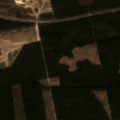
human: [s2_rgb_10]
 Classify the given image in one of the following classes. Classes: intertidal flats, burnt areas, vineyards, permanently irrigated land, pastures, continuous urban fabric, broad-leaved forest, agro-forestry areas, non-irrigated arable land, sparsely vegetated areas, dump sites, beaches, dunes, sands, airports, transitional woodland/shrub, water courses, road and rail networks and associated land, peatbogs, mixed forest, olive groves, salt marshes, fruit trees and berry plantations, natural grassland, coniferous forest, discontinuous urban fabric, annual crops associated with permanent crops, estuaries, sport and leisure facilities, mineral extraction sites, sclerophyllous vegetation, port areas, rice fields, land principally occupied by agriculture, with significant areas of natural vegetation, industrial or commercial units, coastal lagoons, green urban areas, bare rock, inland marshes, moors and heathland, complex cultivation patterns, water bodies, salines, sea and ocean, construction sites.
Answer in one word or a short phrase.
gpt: coniferous forest, transitional woodland/shrub